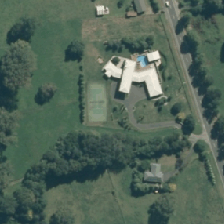
Land cover: urban_build_up